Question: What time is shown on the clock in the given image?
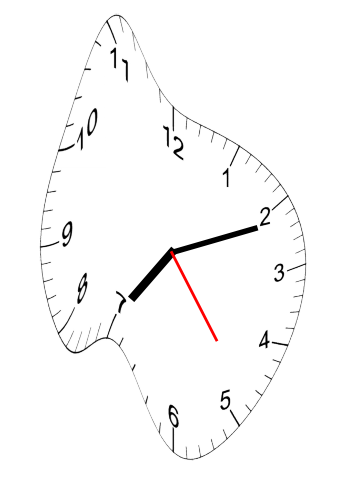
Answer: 07:11:24